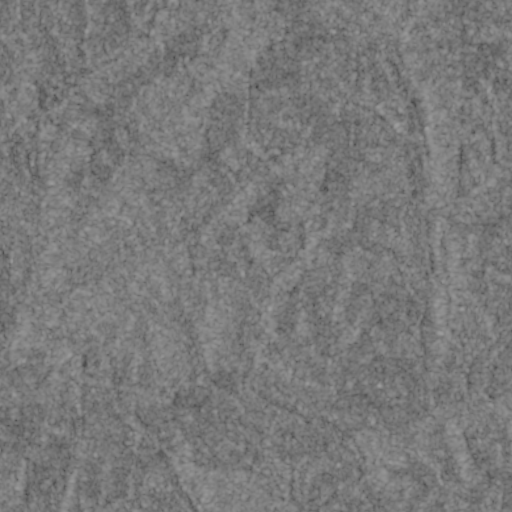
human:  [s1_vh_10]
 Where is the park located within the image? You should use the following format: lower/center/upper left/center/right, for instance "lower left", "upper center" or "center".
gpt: The park is located in the lower right of the image.
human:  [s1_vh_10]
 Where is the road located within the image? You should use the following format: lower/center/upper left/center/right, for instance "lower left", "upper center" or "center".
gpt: There is no road in the image.

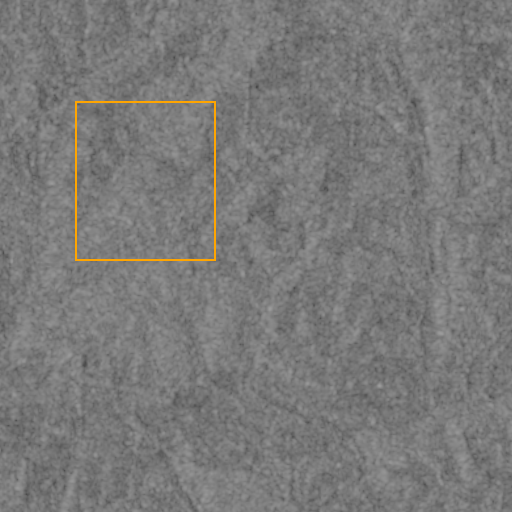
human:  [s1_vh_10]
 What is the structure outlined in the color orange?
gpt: There is no orange outline.
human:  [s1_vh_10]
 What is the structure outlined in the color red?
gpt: There is no structure outlined in red.